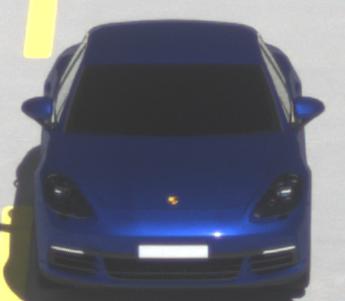
Make: Porsche
Model: Panamera
Detailed model: Panamera (971)
Model produced from: 2016/11
Model produced until: 2018/08
Doors: 5
Color: blue
Road condition: dry road
Daytime: midday
Contrast: high contrast